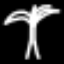
Label: palm tree